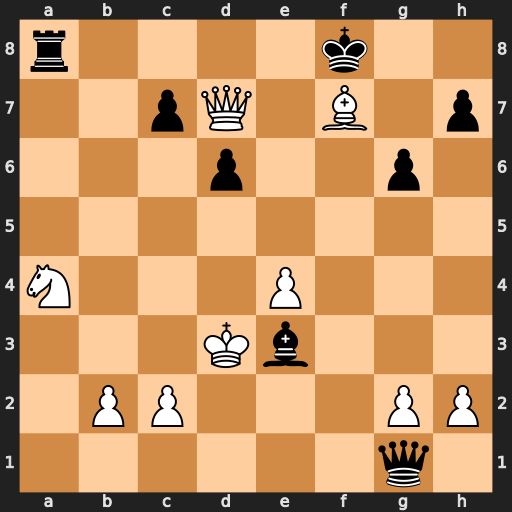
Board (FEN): r4k2/2pQ1B1p/3p2p1/8/N3P3/3Kb3/1PP3PP/6q1
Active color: w
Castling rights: -
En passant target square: -
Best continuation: Bd5 Qf1+ Kxe3